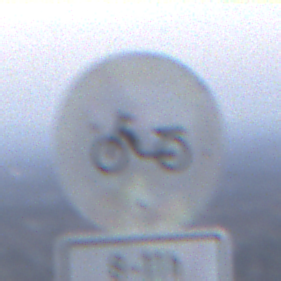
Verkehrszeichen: VerbotMofas
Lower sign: ZeitangabenOhneBeschraenkungAufWochentage2
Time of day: SunriseSunset
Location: Outdoor (Suburban)
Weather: Clear
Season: NotSpecified
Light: Natural